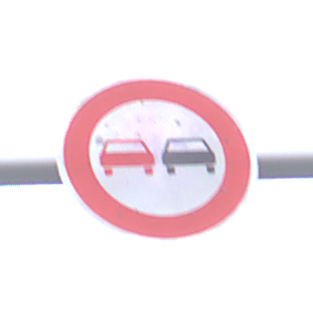
Verkehrszeichen: Ueberholverbot
Umgebung: Outdoor, Suburban
Tageszeit: MorningAfternoon
Wetter: Overcast
Licht: Natural
Jahreszeit: NotSpecified
Kontrast: LowContrast